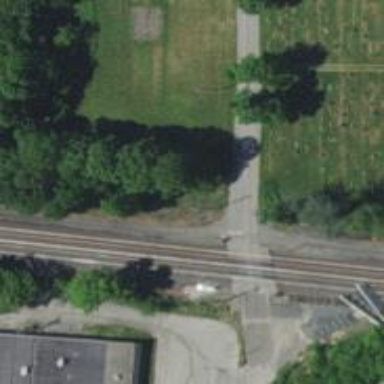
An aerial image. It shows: Railway level crossing.